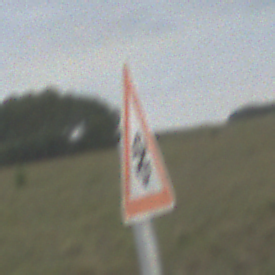
Verkehrszeichen: SchneeOderEisglaette
Umgebung: Outdoor, Nature
Tageszeit: Night
Wetter: Overcast
Licht: Artificial
Jahreszeit: NotSpecified
Kontrast: LowContrast